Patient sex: M
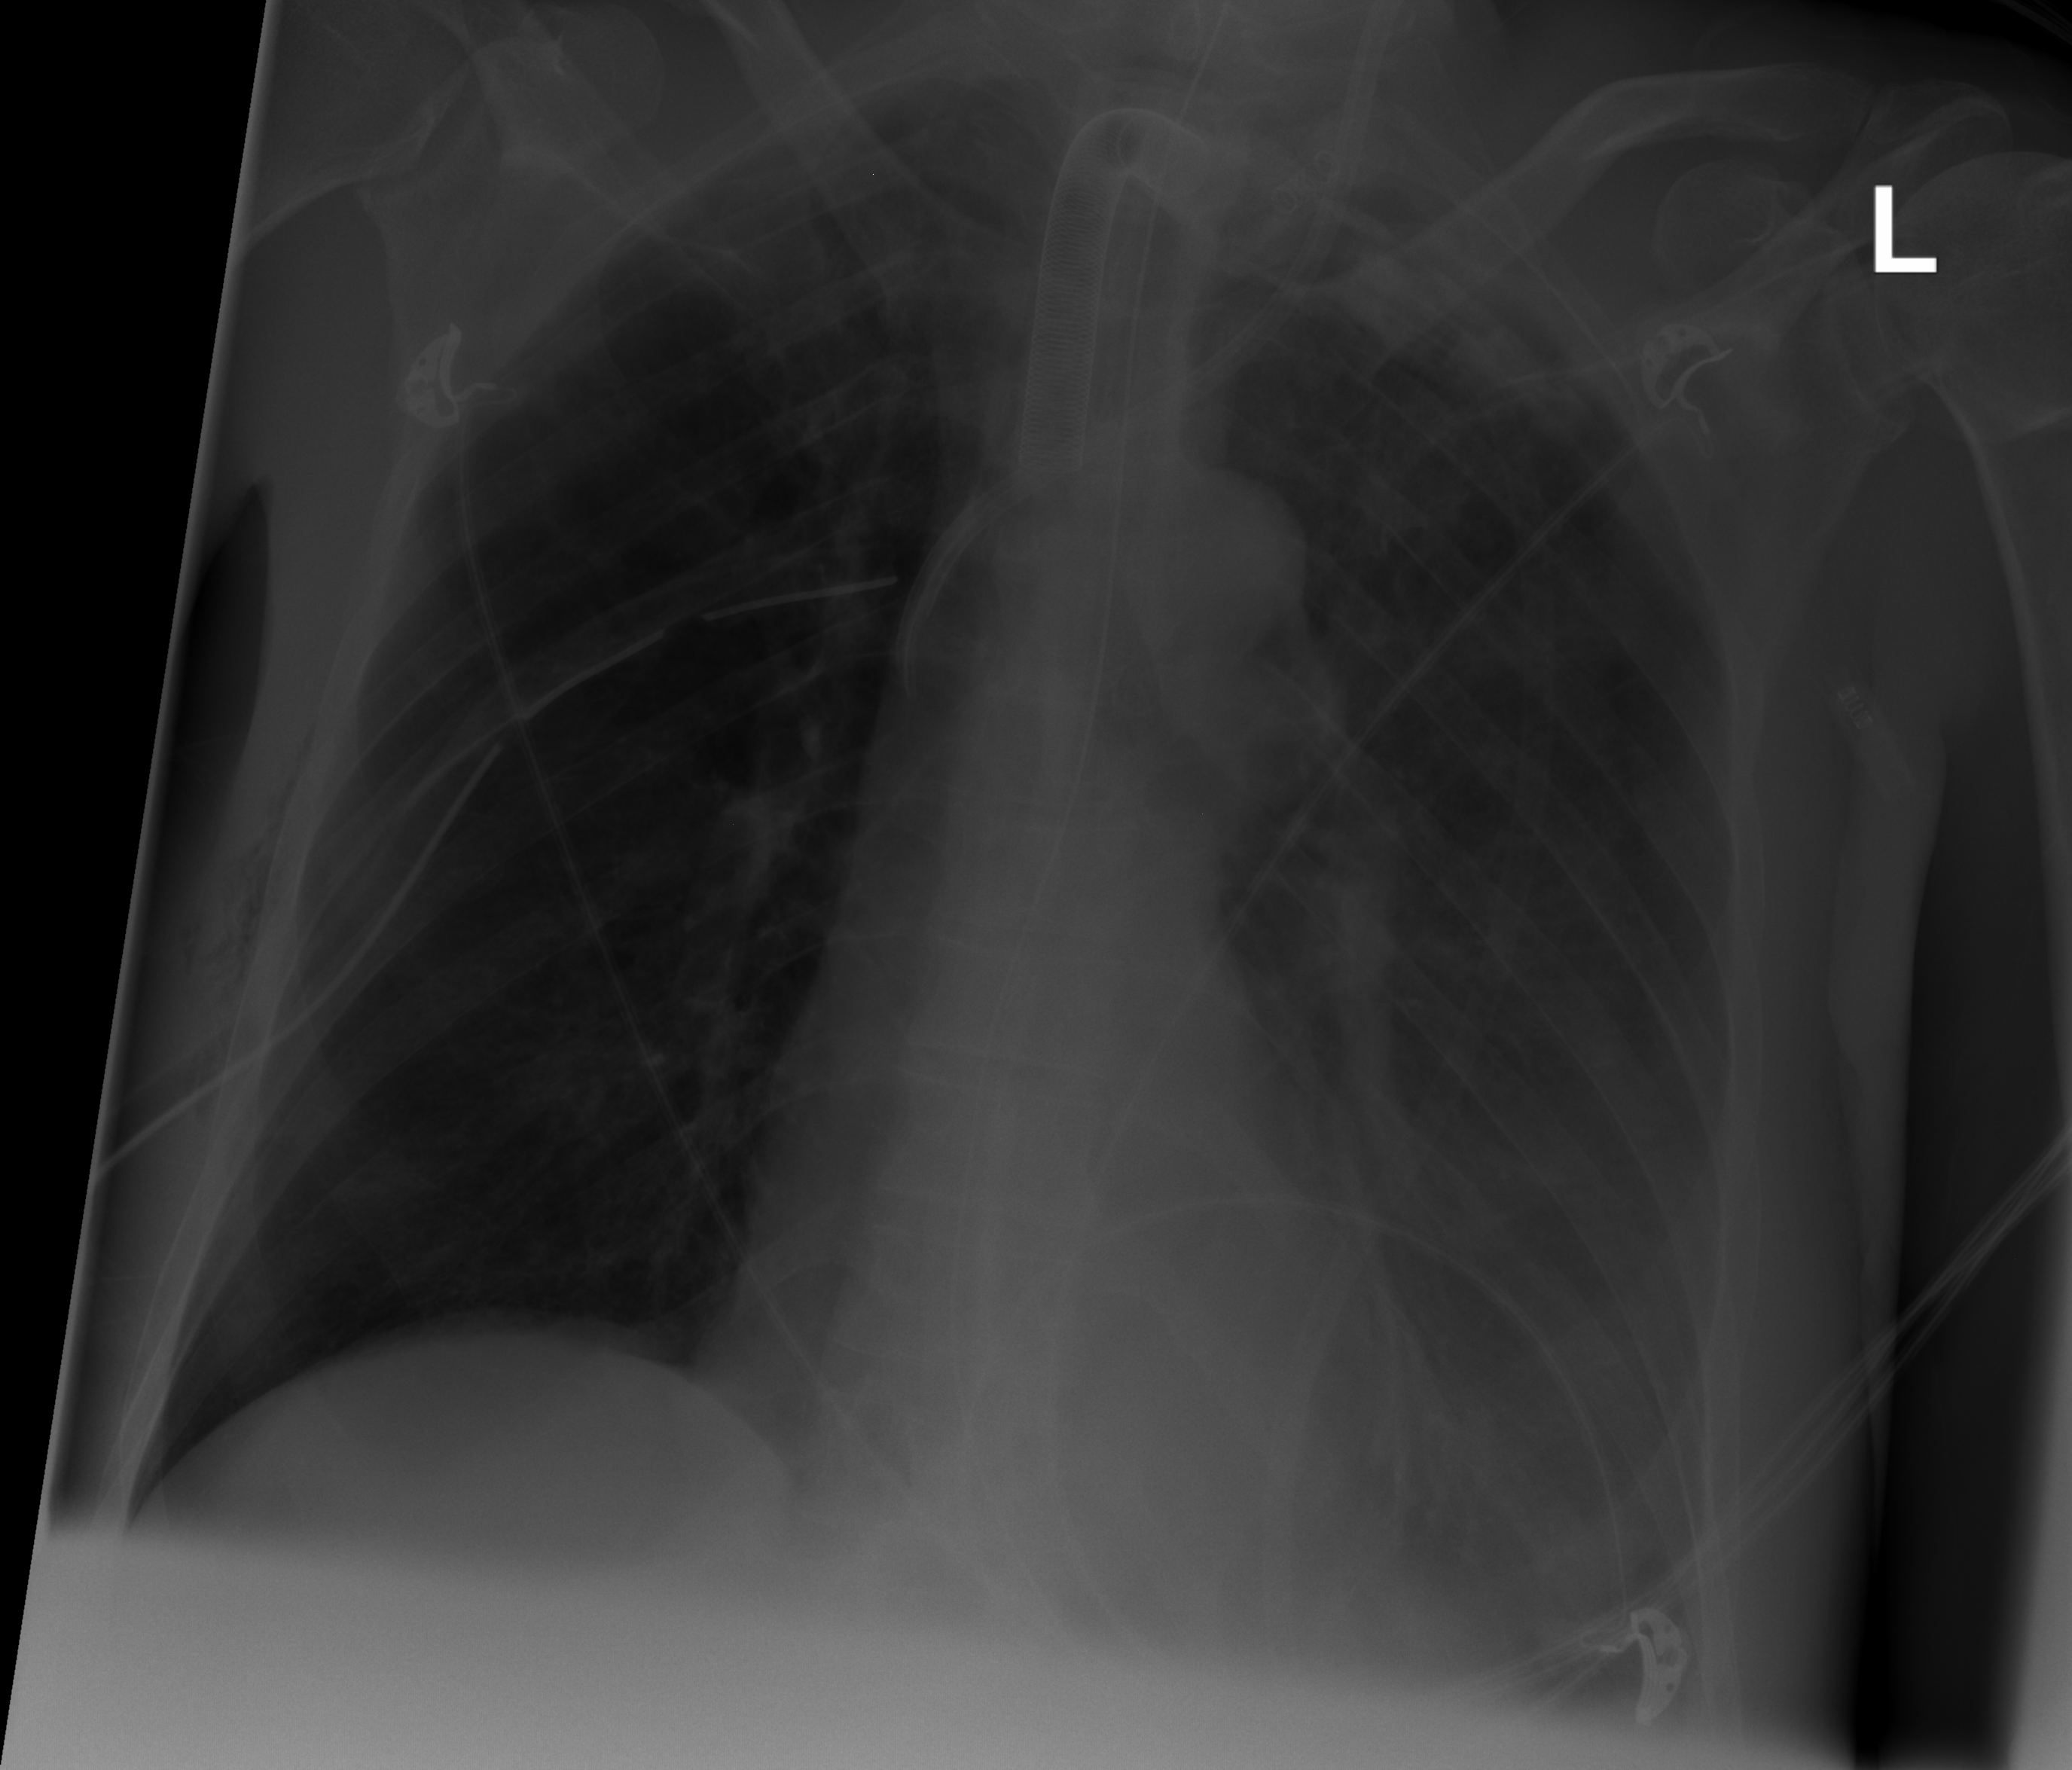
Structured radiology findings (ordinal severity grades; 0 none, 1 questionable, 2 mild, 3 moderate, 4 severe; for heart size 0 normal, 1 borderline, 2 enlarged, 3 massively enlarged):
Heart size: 0
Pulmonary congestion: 0
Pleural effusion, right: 0
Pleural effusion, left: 2
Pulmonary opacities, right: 0
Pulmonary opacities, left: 0
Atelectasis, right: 0
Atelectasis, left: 0